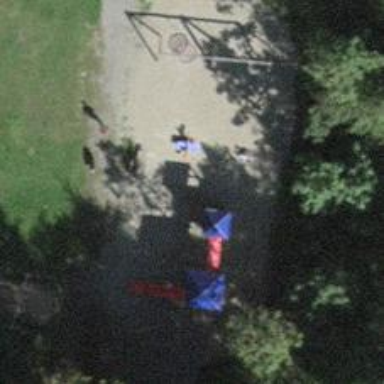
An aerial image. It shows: Playground area for leisure land.